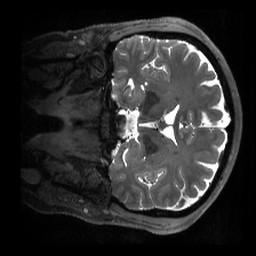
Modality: T2w
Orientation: coronal
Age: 28
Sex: female
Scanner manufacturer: siemens
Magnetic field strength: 7 T
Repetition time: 2.65 s
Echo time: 0.142 s